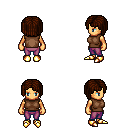
a pixel art fantasy rpg character, female body template, human, tanned skin, brown sleeveless shirt, magenta pants, brown pageboy hairstyle, gold boots, four views (front, back, left, right), 2x2 character sprite sheet, small pixel art, hard edges, no anti-aliasing